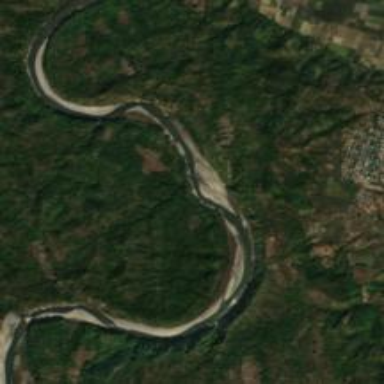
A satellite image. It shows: Beautiful river scene.